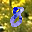
Label: 8